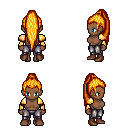
a pixel art fantasy rpg character, female body template, human, dark skin, gold arm armor, metal pants, light blonde extra-long topknot hairstyle, brown shoes, four views (front, back, left, right), 2x2 character sprite sheet, small pixel art, hard edges, no anti-aliasing